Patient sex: M
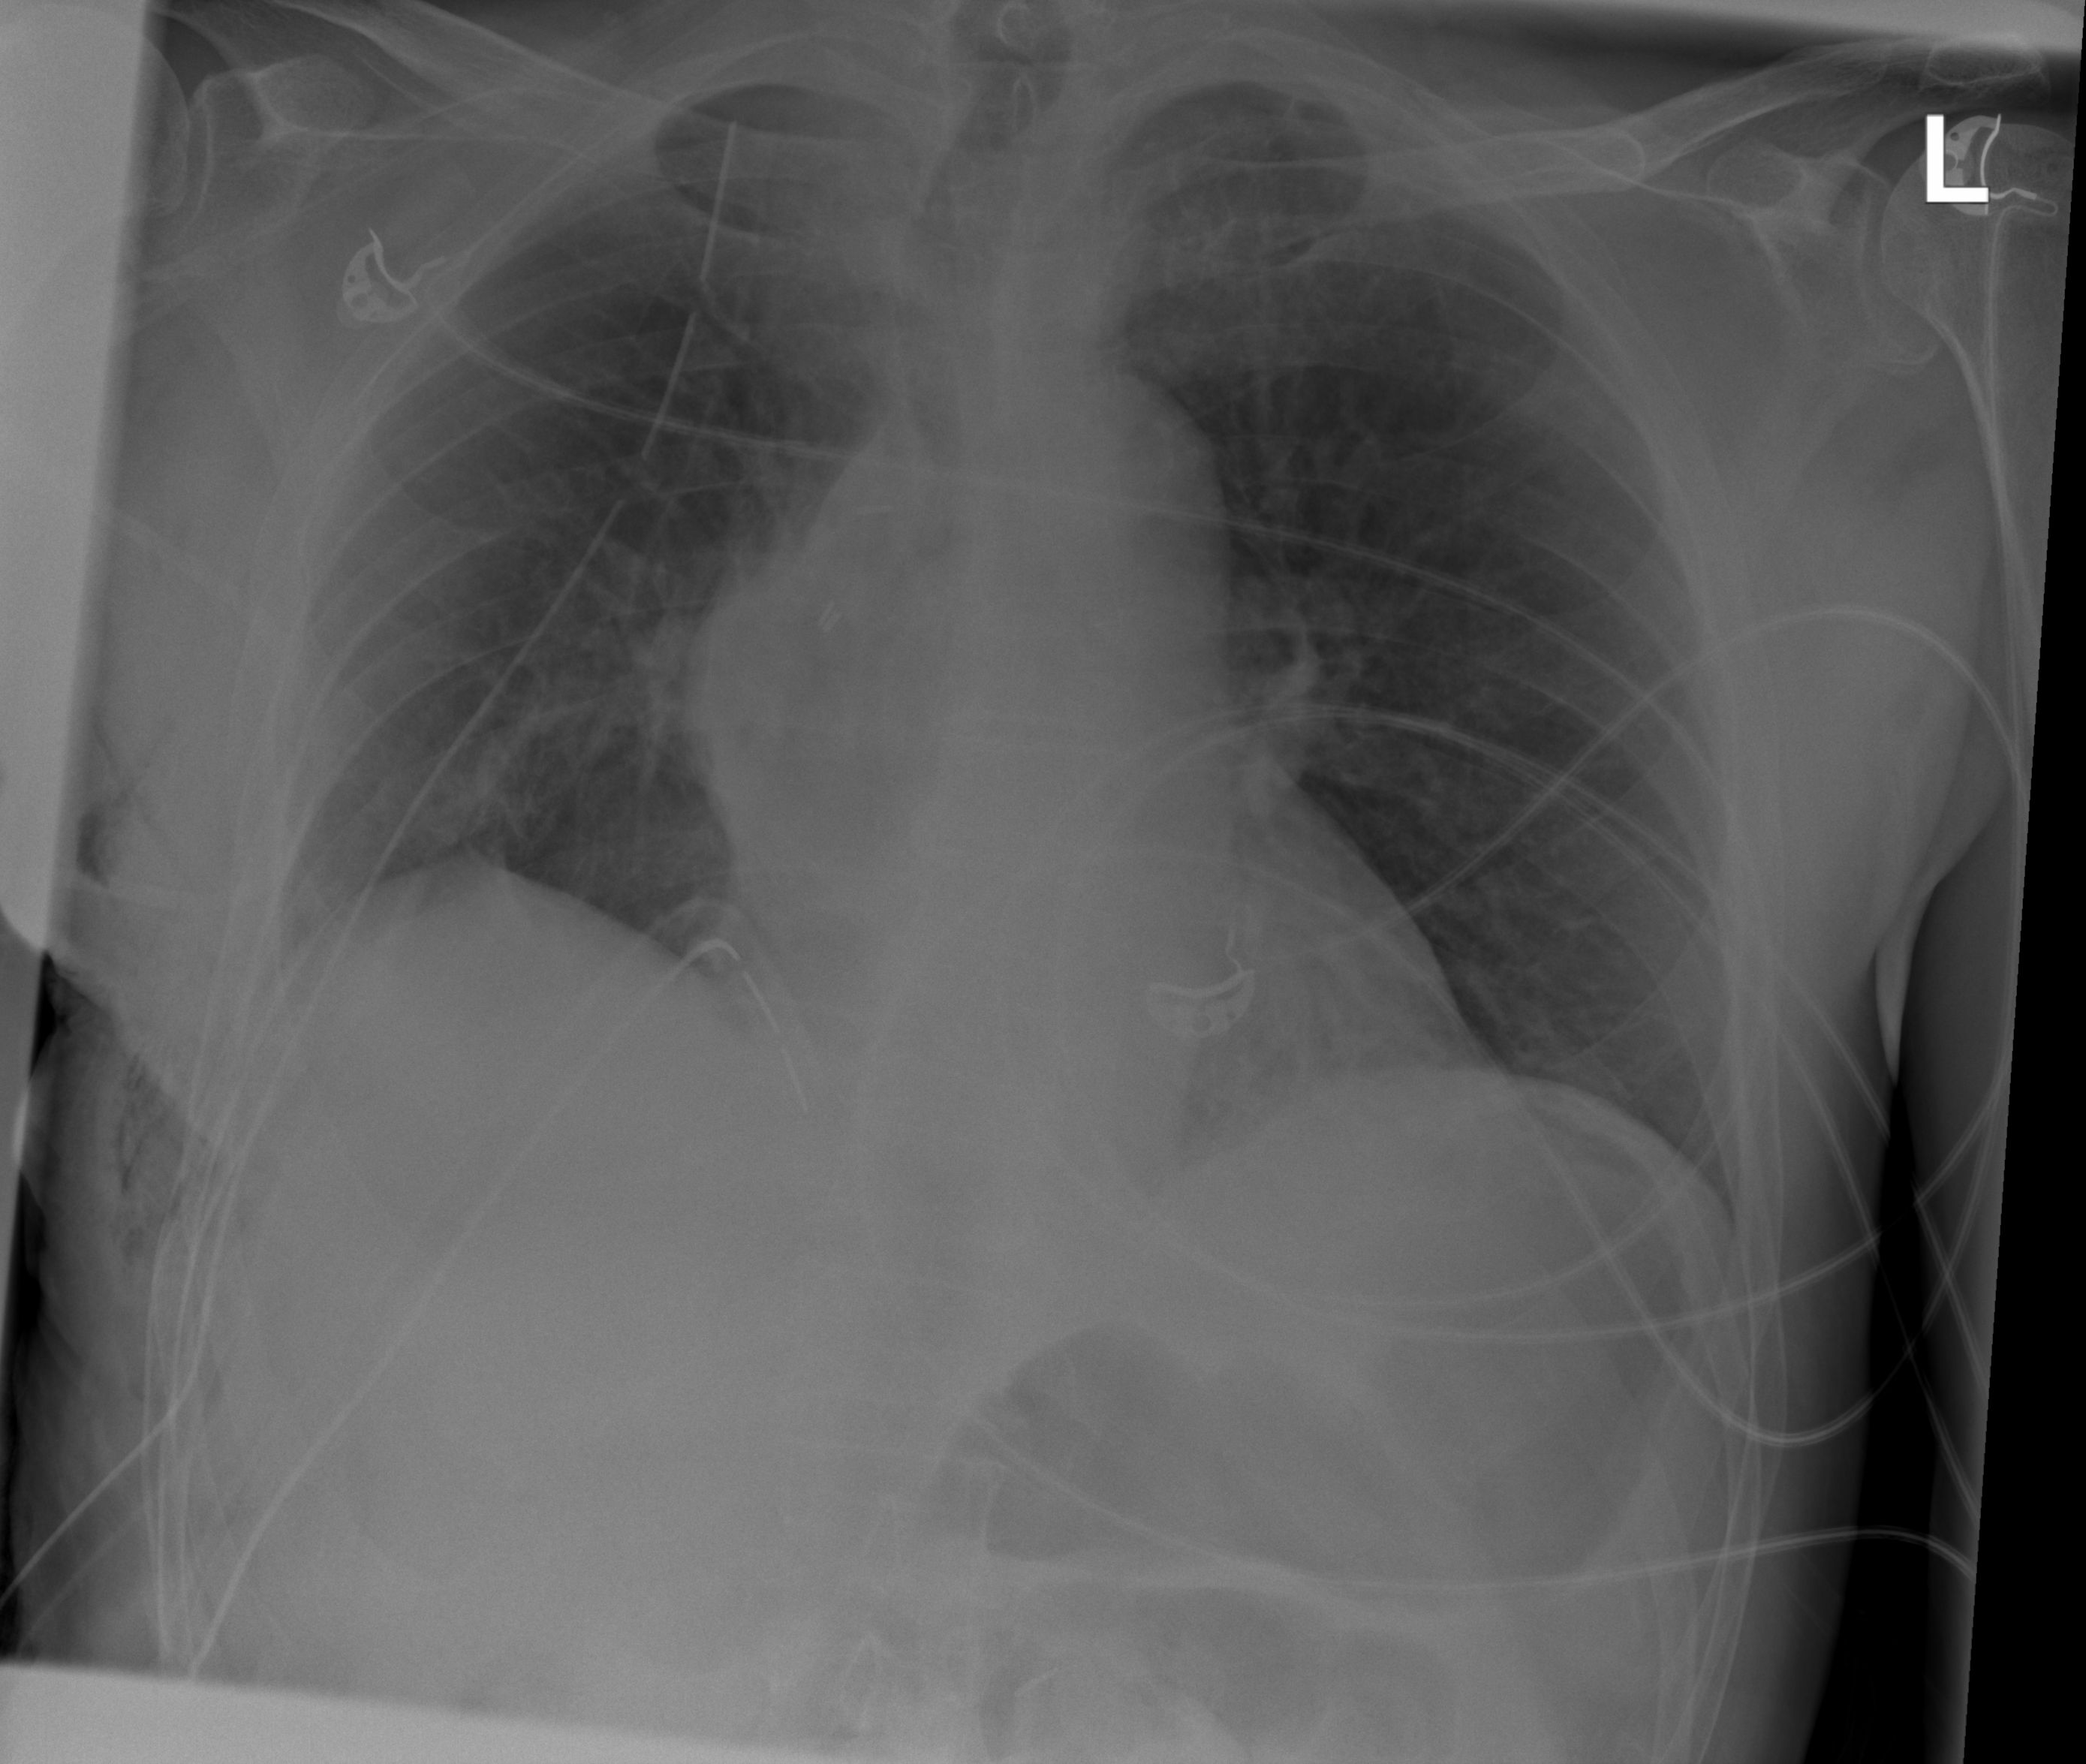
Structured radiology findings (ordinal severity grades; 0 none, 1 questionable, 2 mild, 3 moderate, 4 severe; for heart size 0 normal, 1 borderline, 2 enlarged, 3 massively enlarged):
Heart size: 0
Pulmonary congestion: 0
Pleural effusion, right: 2
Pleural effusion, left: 0
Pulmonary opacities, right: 0
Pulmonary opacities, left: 0
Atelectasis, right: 2
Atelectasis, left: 0